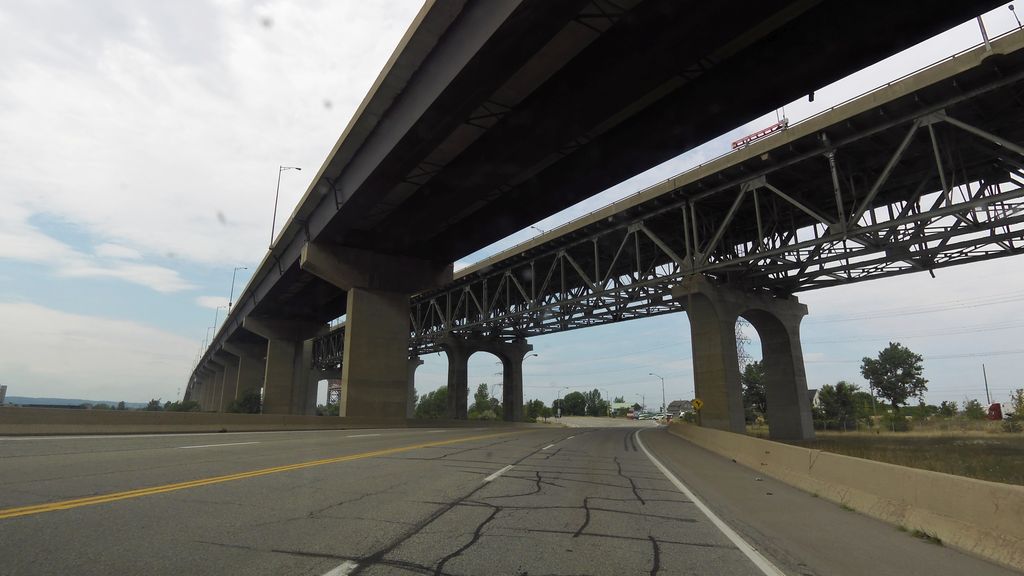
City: hamilton